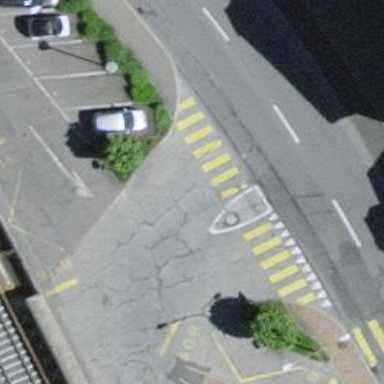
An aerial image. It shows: Zebra crossing on the road.